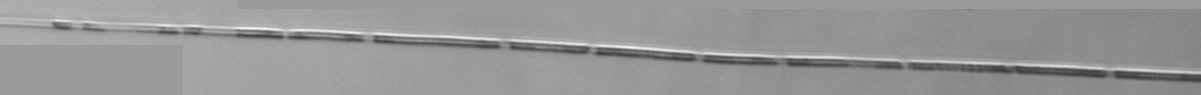
Label: Leptocylindrus